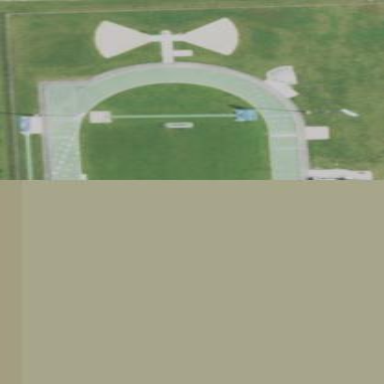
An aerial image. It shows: Stadium area for leisure and sports activities.